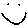
Label: smiley face